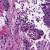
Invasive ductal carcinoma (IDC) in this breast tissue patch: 1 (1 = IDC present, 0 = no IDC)